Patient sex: F
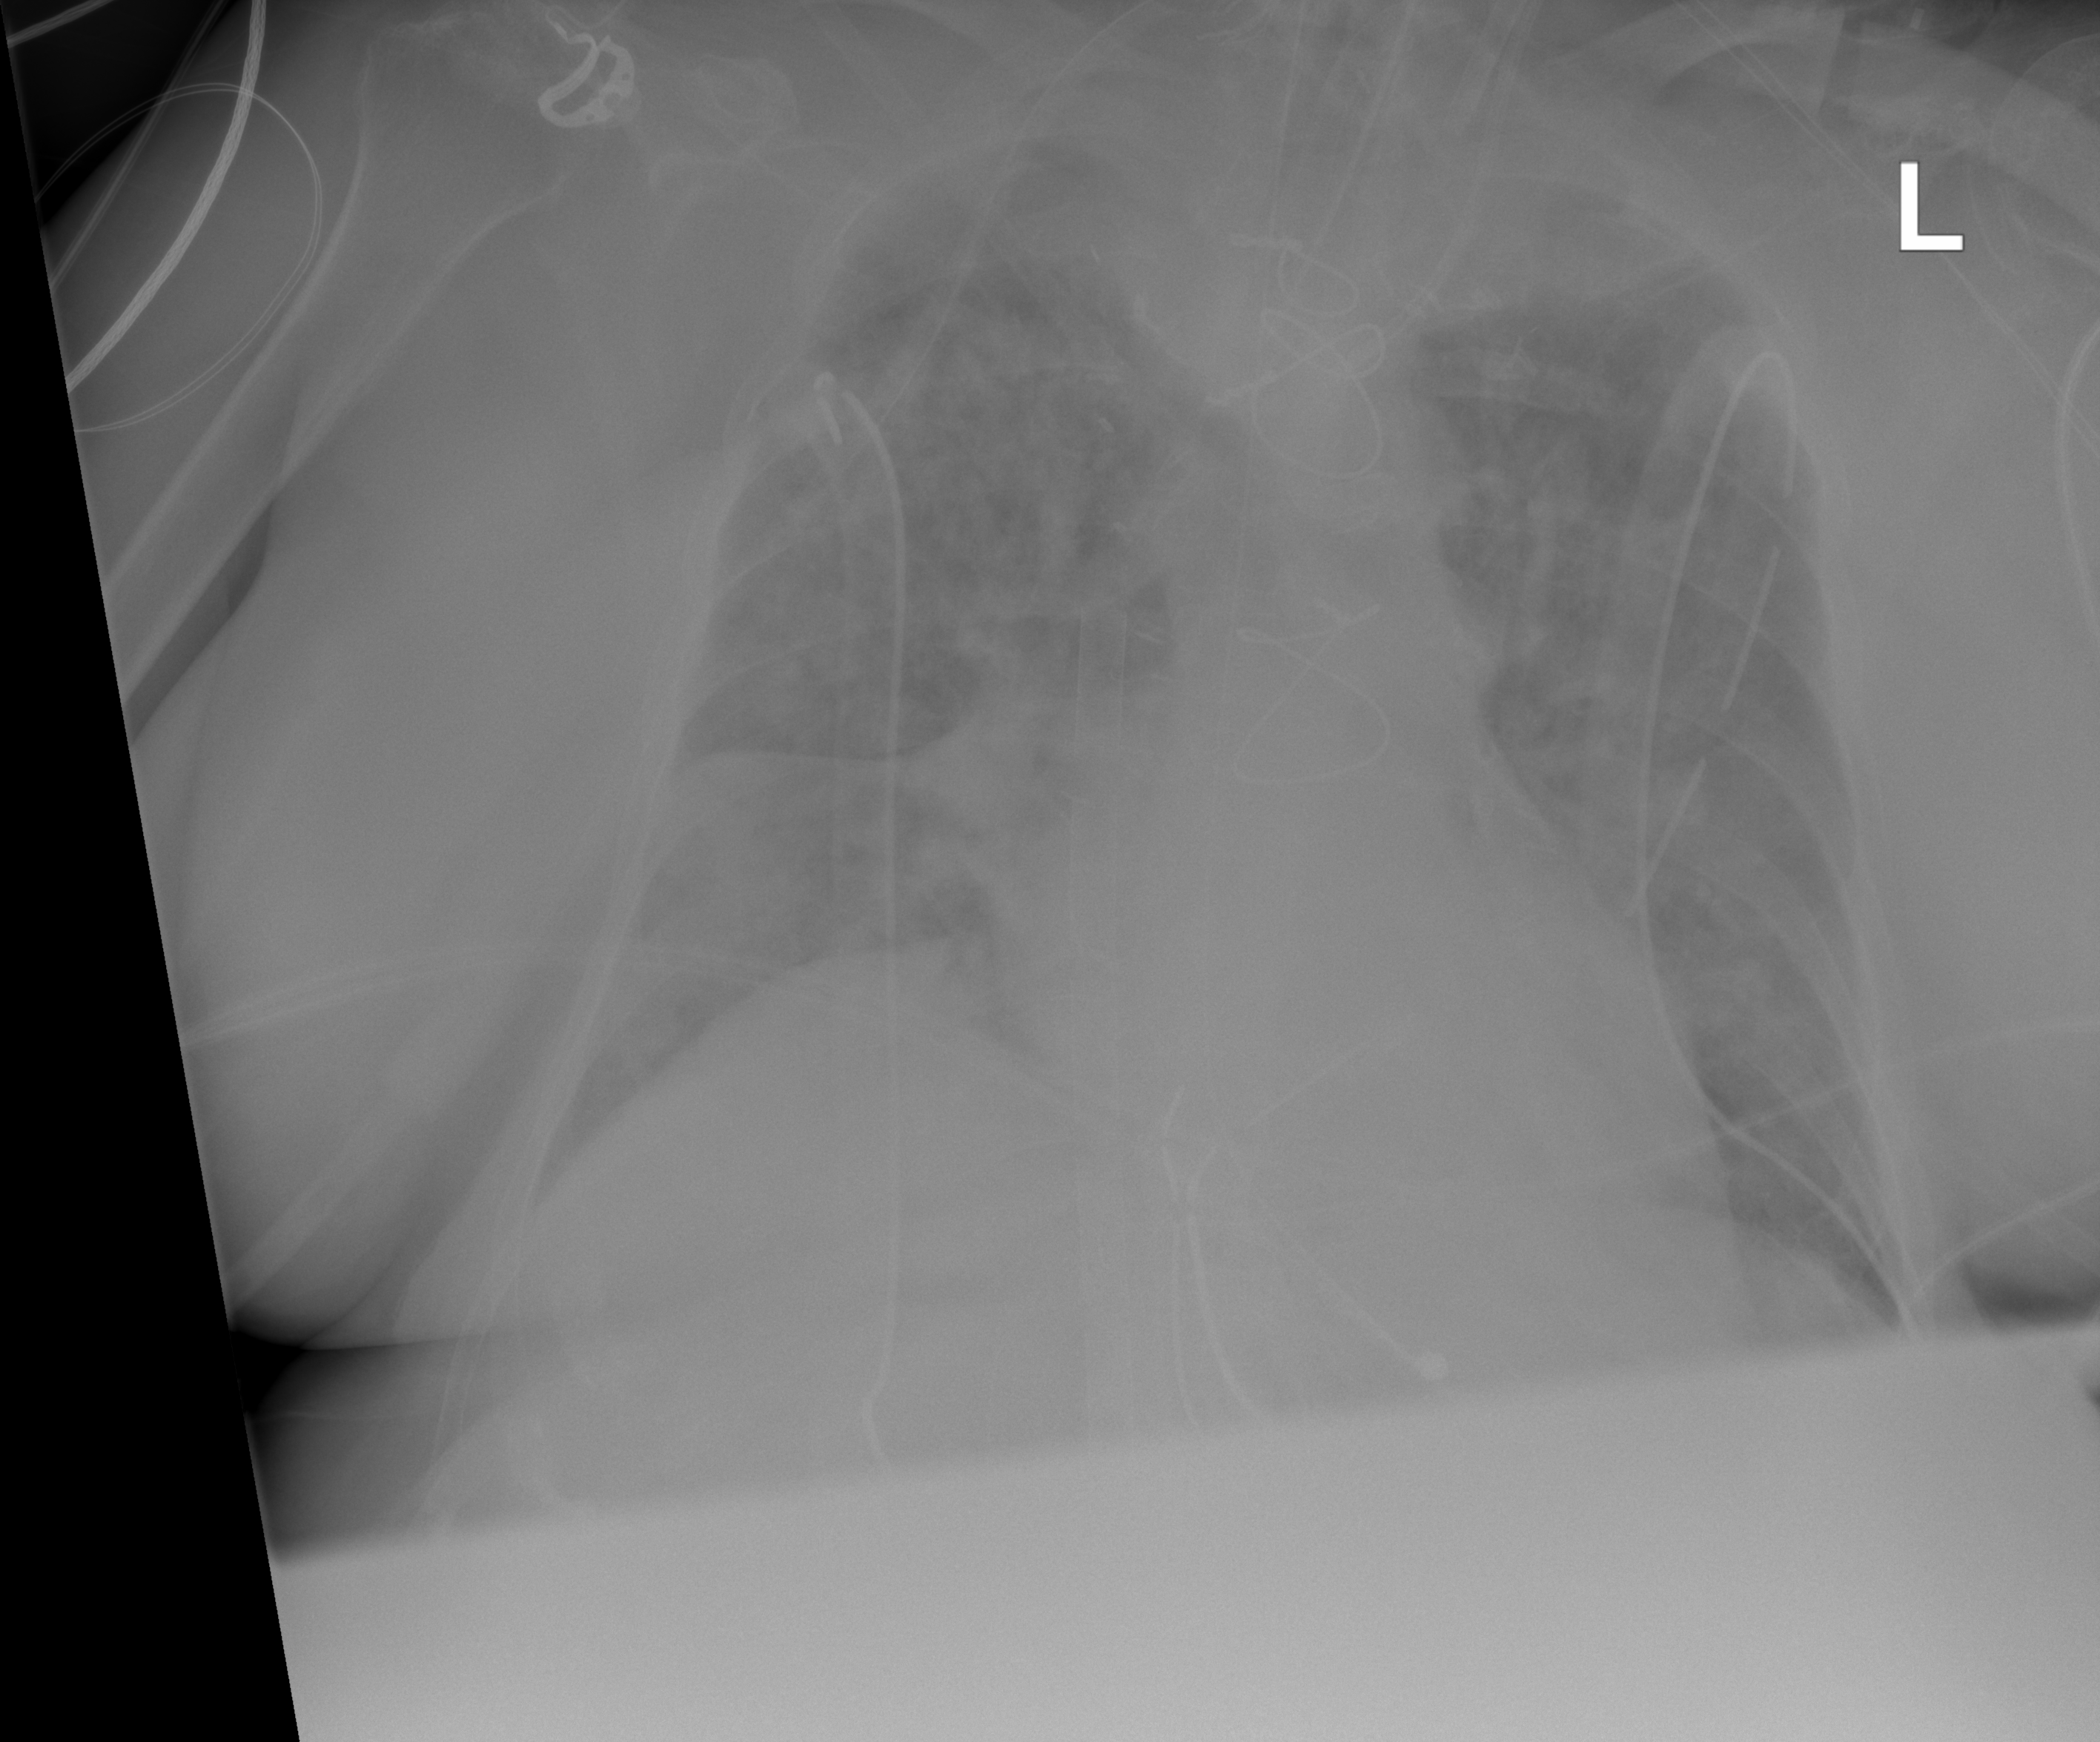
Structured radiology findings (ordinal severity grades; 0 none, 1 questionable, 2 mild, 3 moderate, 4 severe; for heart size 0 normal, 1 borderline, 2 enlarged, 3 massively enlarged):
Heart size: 0
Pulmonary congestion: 0
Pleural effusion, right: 0
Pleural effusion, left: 2
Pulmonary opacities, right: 0
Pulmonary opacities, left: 0
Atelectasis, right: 2
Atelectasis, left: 2